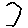
Label: hexagon